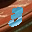
Label: 3